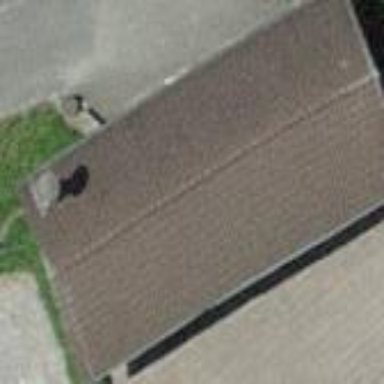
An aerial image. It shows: Group of garages.